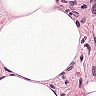
Metastatic tissue present: no